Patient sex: M
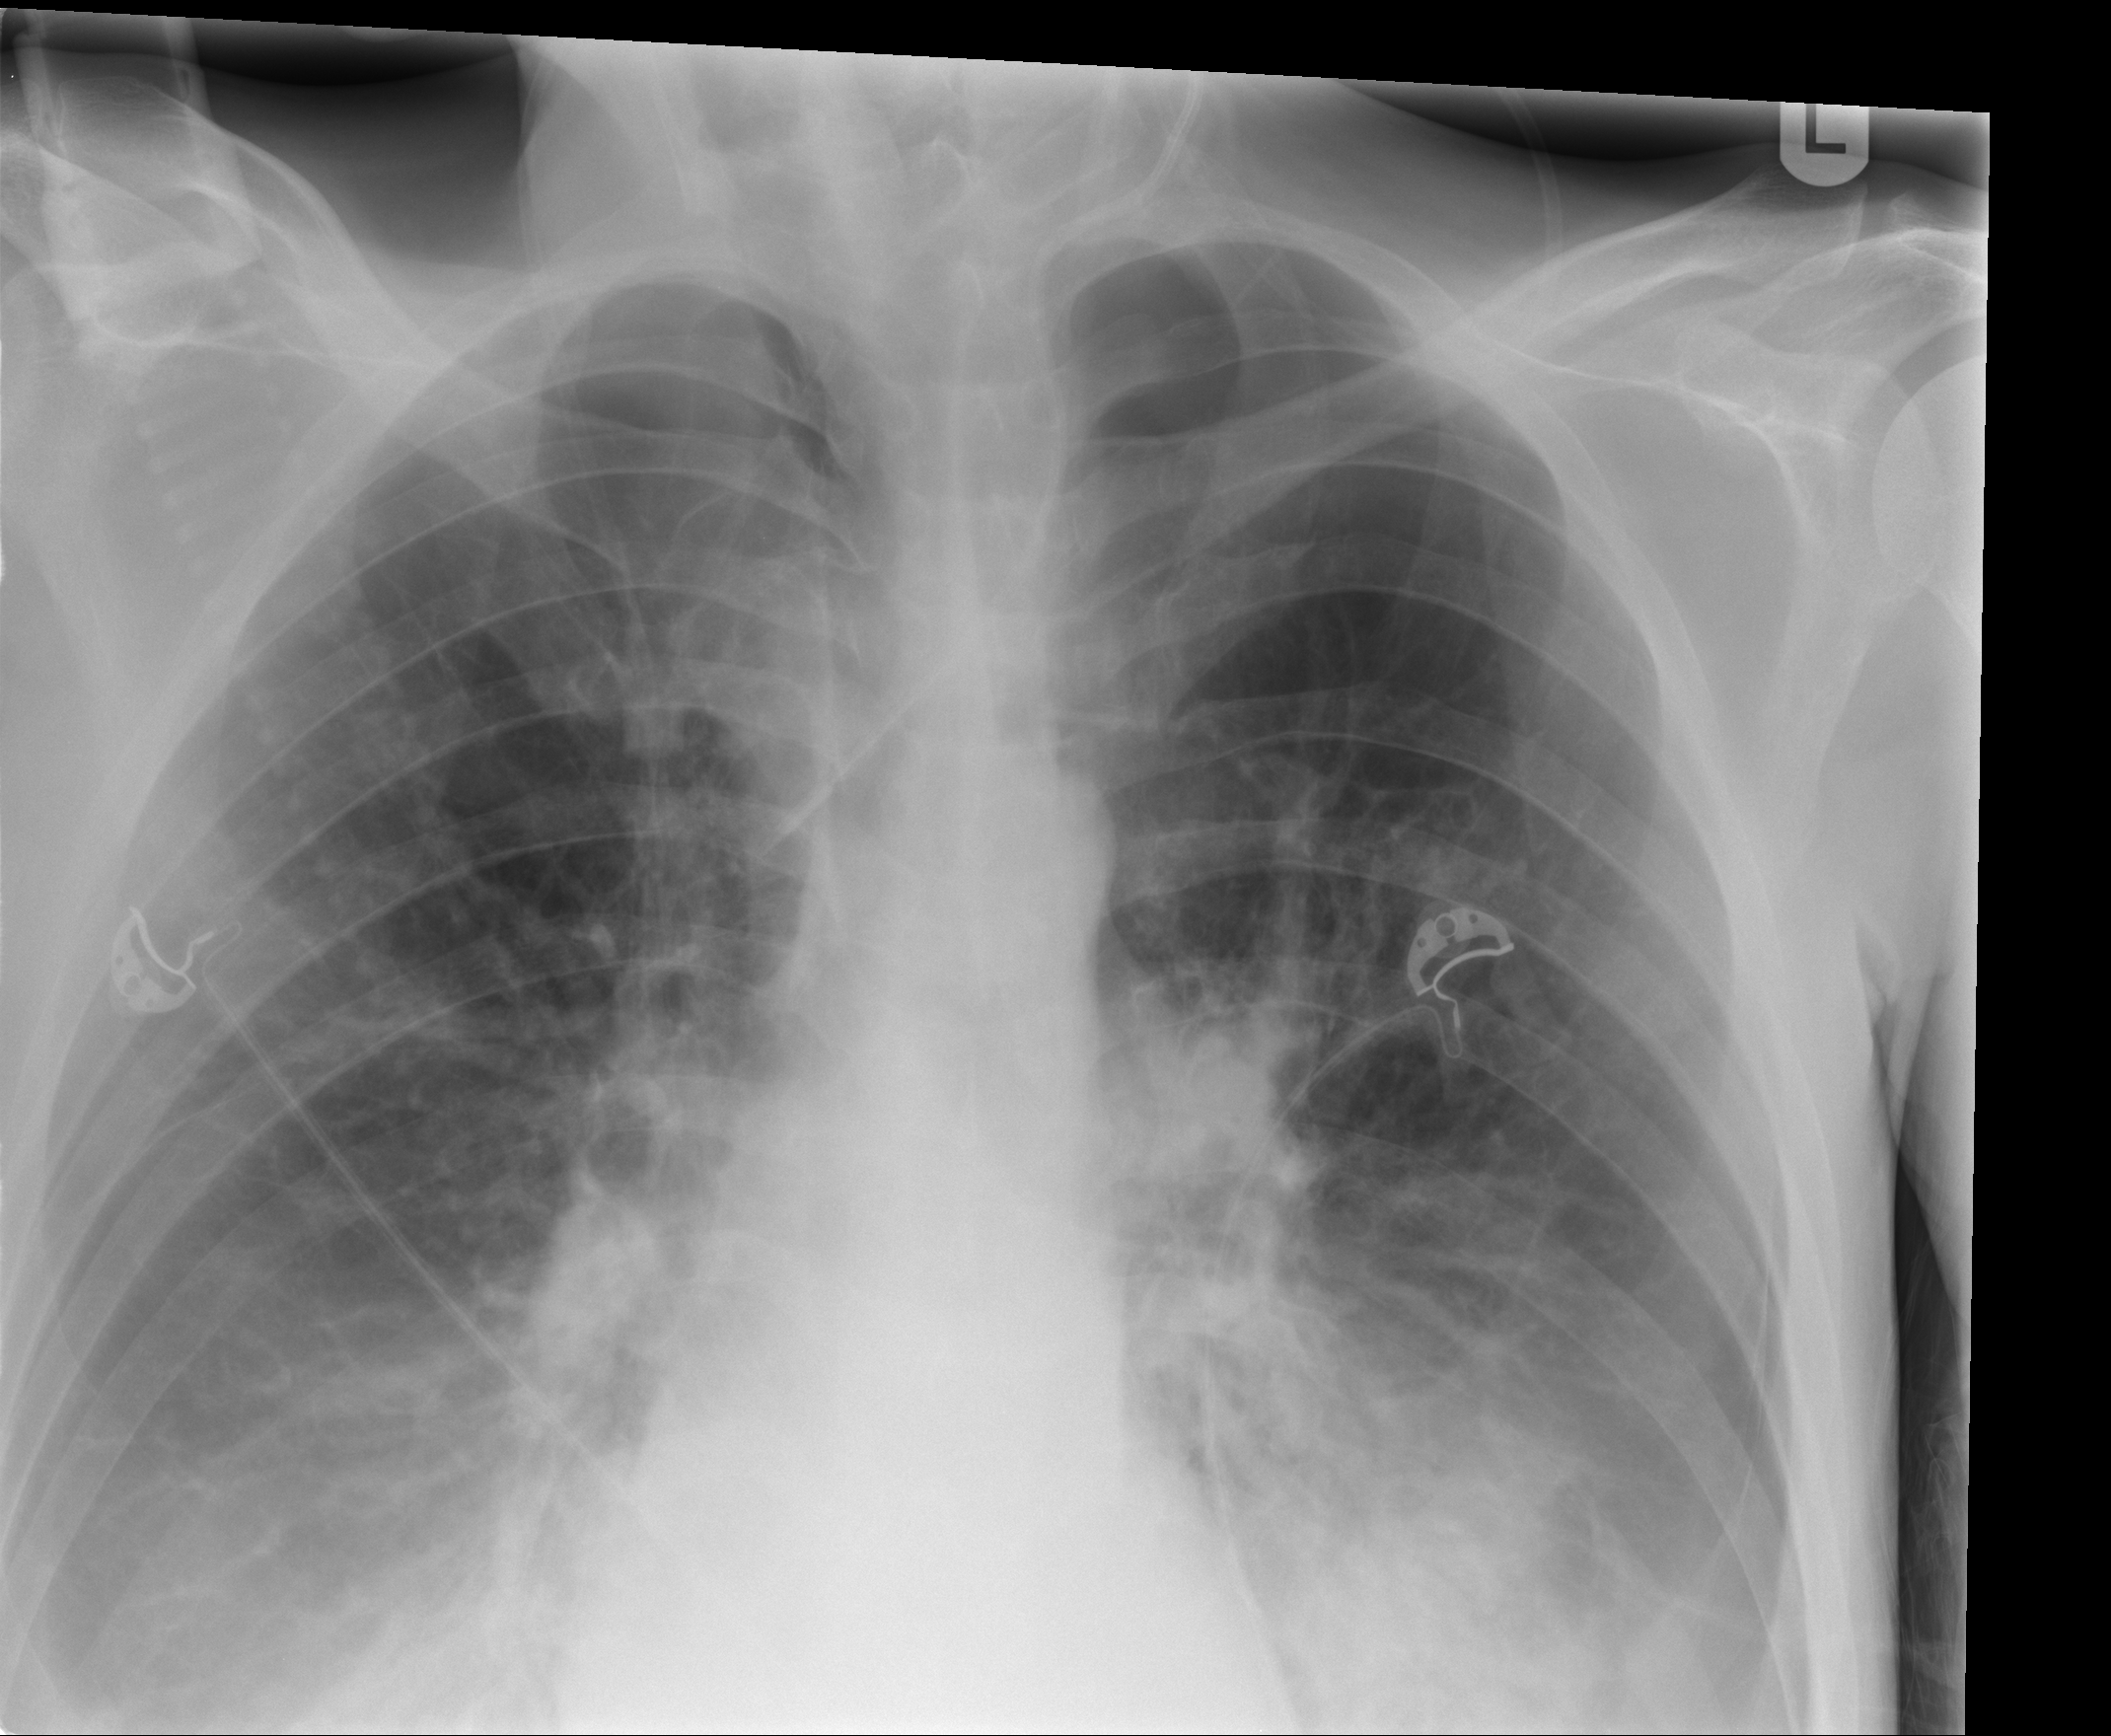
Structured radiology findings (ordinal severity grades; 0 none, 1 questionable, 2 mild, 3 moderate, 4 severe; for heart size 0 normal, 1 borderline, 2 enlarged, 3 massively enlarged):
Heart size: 0
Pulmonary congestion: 0
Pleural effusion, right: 2
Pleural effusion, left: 2
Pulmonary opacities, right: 0
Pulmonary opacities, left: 1
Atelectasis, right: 2
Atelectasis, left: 2